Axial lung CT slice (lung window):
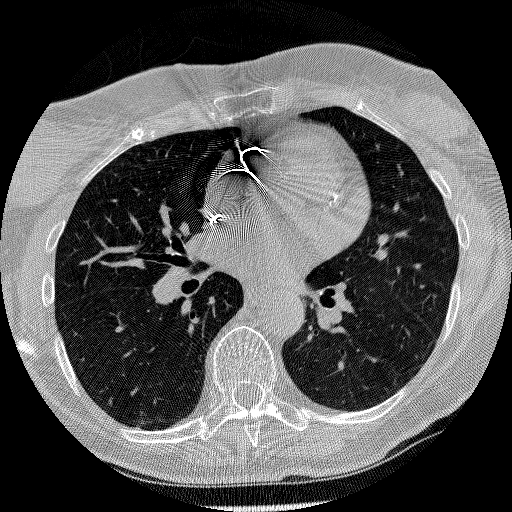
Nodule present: no